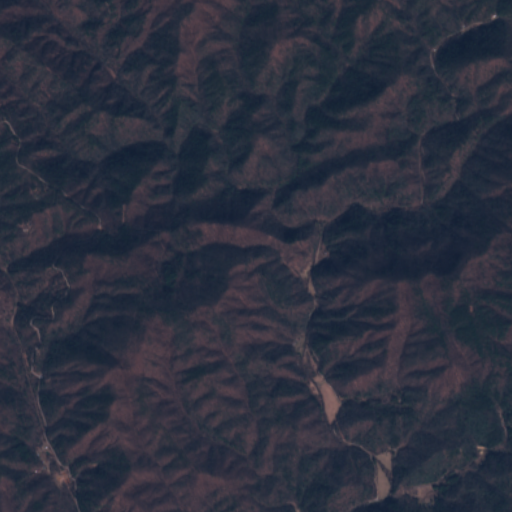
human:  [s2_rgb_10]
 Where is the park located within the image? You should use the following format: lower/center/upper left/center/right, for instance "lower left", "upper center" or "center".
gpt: The park is located in the center left of the image.
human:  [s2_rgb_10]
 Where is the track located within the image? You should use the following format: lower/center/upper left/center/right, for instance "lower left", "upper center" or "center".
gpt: There is no track in the image.